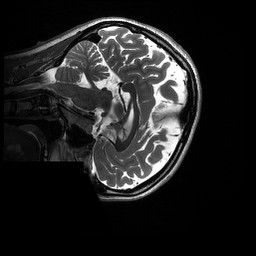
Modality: T2w
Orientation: sagittal
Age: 20
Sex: female